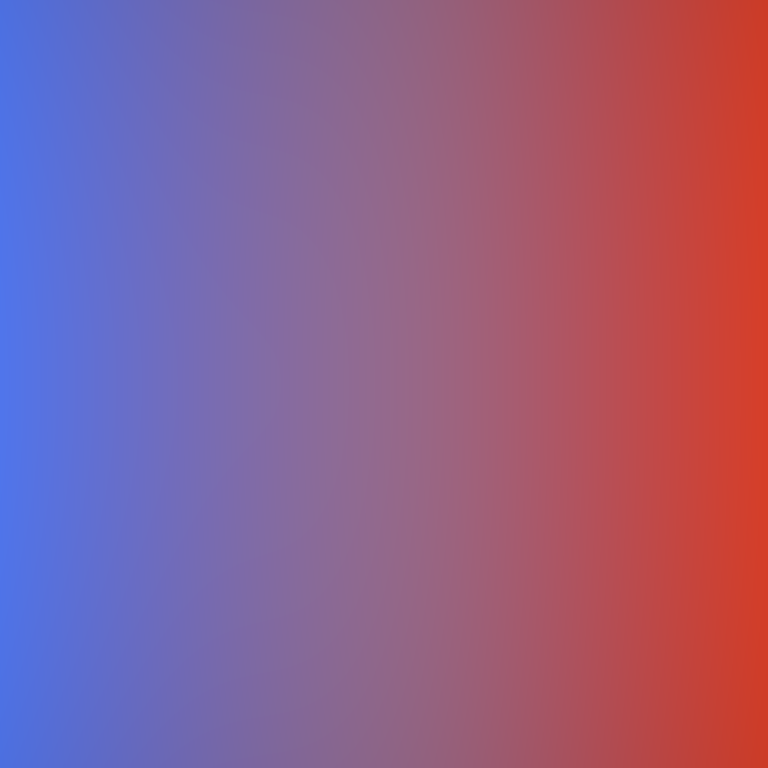
Abstract light effect, smooth gradient from blue to red, calm atmosphere, soft blend, no room, no furniture, no objects.